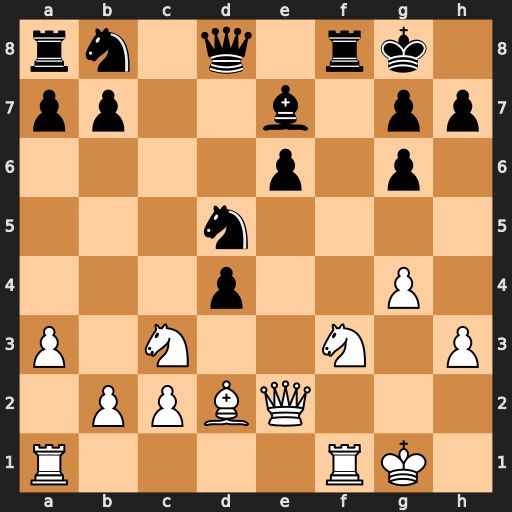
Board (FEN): rn1q1rk1/pp2b1pp/4p1p1/3n4/3p2P1/P1N2N1P/1PPBQ3/R4RK1
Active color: w
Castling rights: -
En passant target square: -
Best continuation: Qxe6+ Kh8 Nxd5